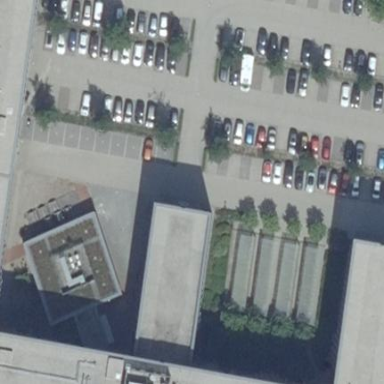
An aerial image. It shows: Office building.